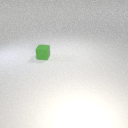
small green rubber cube